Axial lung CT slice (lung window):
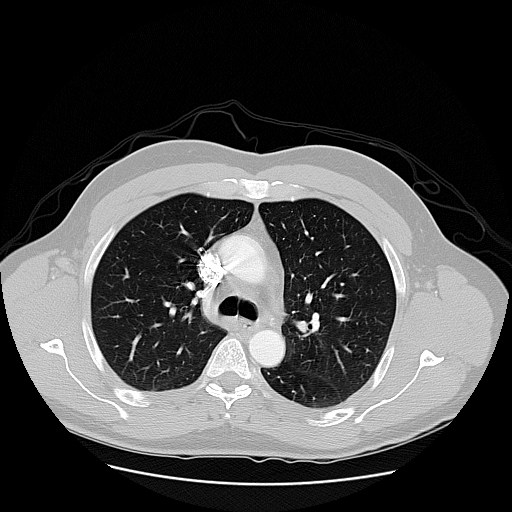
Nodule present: no